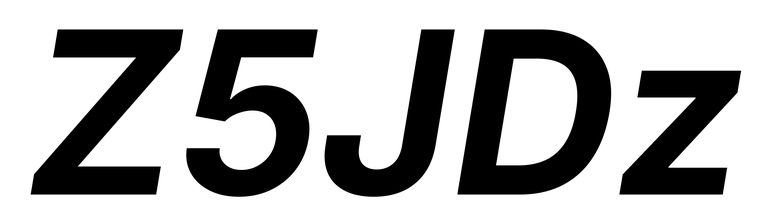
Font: Inter-Italic_Bold_Italic